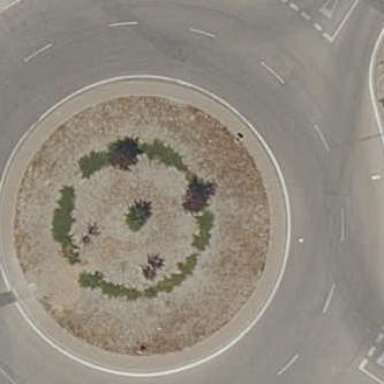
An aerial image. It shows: Asphalt road in residential area leading to roundabout.